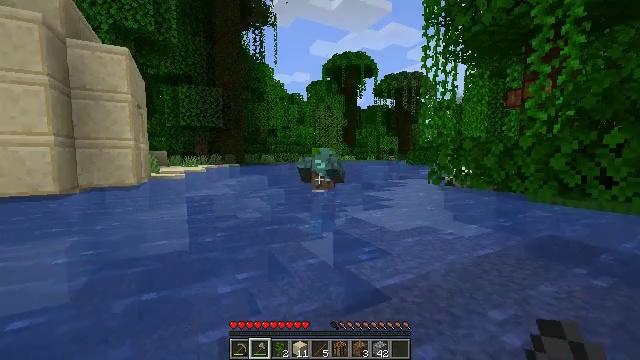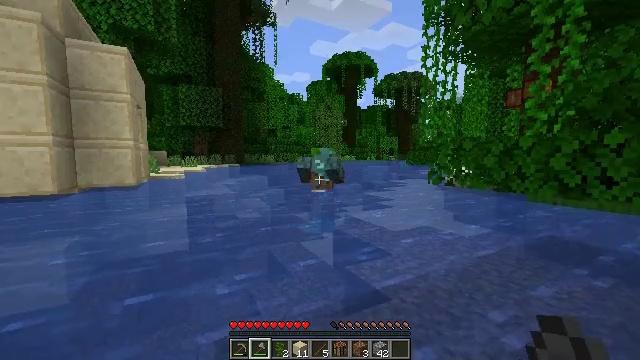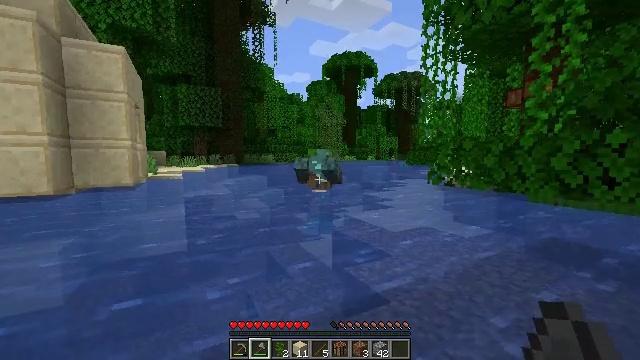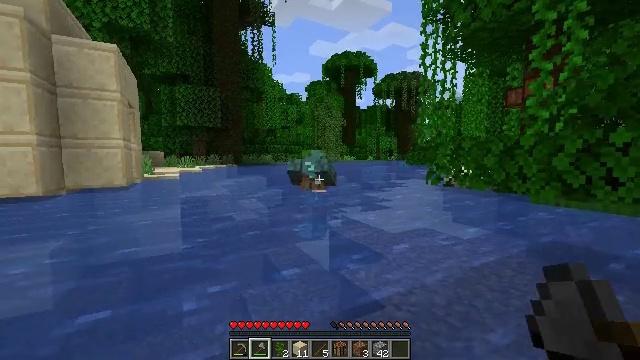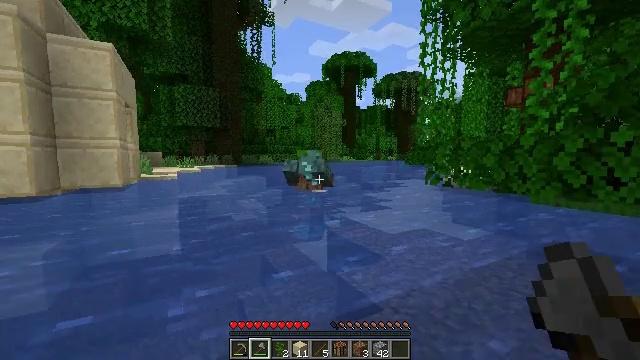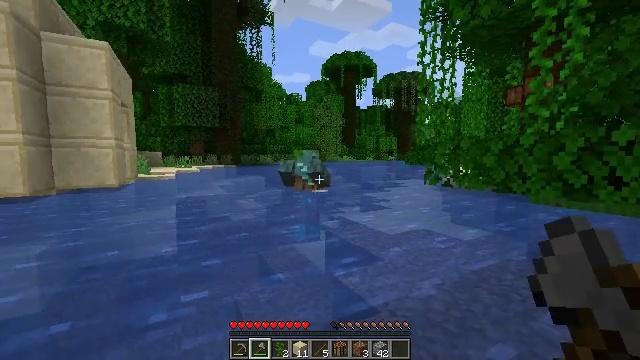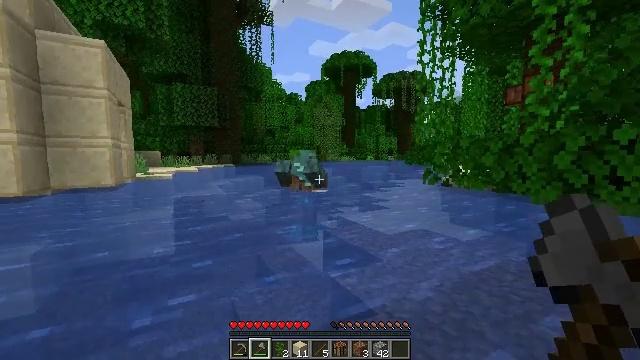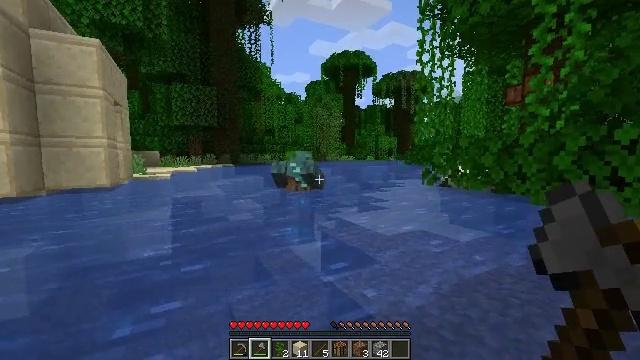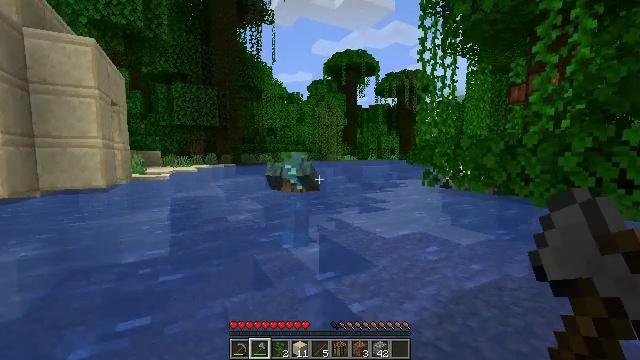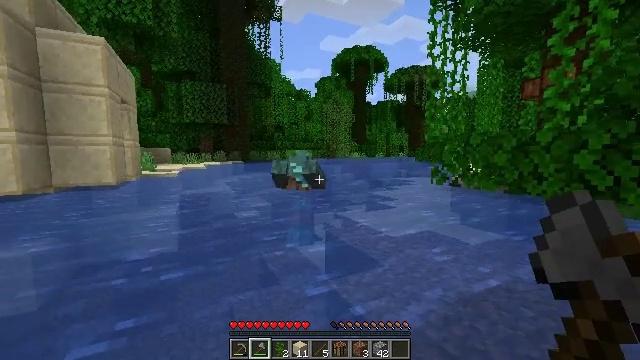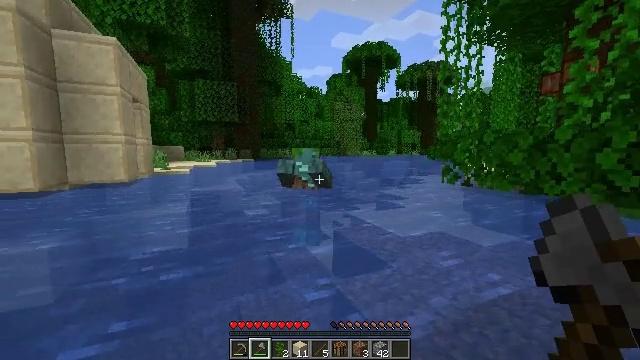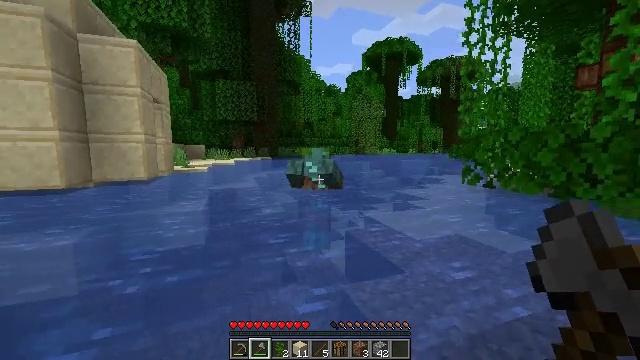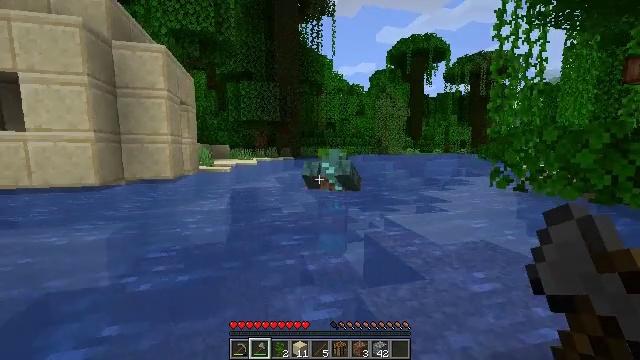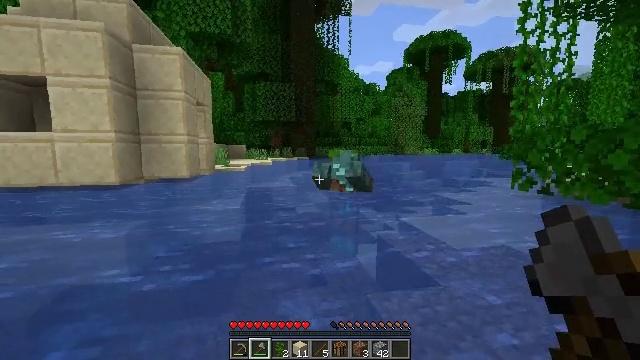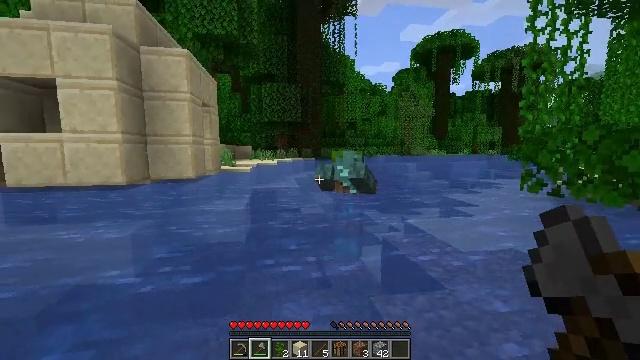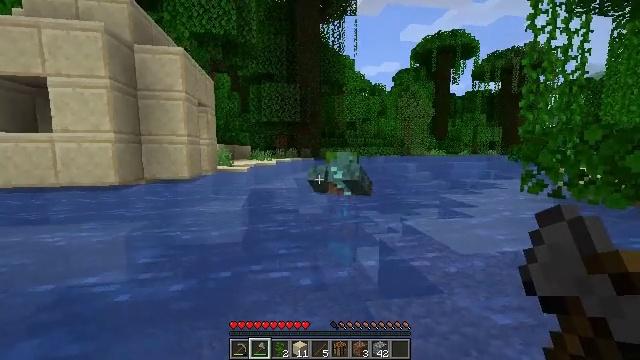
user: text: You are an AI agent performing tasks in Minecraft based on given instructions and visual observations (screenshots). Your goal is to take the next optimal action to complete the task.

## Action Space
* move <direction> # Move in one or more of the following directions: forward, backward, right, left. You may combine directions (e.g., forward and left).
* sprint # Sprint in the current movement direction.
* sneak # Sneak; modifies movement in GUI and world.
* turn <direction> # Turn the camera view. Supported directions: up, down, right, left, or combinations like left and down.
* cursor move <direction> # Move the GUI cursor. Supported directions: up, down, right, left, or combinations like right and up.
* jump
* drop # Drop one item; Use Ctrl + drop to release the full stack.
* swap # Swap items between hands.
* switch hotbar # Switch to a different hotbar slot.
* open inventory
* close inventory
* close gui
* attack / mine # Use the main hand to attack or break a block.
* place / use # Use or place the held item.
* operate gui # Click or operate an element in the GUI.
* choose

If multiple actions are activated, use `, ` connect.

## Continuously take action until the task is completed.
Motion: motion action
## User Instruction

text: Battle with a drowned.
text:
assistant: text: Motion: move forward and move right, sprint
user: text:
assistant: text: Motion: move forward and move right, sprint
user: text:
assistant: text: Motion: move forward and move right, sprint
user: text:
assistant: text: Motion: move forward and move right, sprint
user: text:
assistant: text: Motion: move forward and move right, sprint
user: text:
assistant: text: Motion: move forward and move right, sprint
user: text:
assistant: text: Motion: move forward and move right, sprint
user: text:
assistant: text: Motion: move forward and move right, sprint
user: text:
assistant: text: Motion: move forward and move right, sprint, turn left
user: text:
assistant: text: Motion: move forward and move right, sprint, turn left
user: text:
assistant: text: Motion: move forward and move right, sprint, turn left
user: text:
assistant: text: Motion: move forward and move right, sprint, turn left
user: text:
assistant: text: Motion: move forward, sprint, turn left
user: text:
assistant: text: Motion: move forward, turn left
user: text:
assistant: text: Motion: move forward
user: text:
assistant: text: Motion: move forward
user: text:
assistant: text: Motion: move forward
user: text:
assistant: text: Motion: move forward
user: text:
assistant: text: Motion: move forward
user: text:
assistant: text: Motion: move forward and move right
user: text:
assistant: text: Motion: move forward and move right
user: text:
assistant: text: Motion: move forward and move right, turn down
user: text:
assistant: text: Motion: move forward and move right, turn left and down
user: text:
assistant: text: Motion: move forward and move right, turn left and down, attack / mine
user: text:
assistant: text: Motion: move forward and move right, turn down, attack / mine
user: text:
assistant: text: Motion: move forward and move right, attack / mine
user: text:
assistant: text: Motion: move forward and move right, turn left and down, attack / mine
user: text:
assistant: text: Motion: move right, turn left and down, attack / mine
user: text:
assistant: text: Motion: move right, turn left
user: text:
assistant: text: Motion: move right, turn left